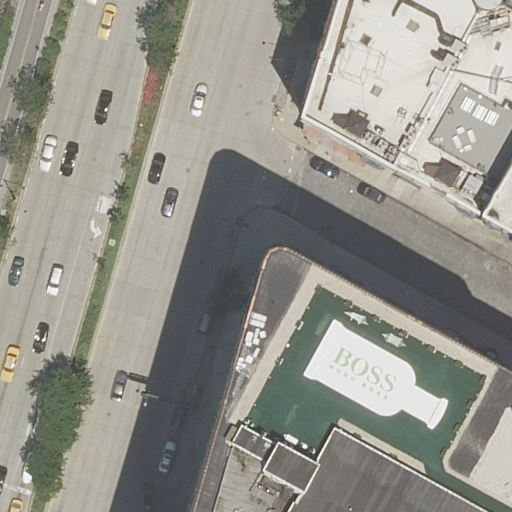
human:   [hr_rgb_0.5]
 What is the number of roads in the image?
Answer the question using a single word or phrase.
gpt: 8

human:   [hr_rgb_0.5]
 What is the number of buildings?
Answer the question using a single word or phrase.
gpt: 2

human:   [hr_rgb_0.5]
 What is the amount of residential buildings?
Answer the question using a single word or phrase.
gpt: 2

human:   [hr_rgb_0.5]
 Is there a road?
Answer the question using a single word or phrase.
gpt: yes

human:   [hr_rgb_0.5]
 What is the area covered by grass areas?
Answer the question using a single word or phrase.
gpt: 243m2

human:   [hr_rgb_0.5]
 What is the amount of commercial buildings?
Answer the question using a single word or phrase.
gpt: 0

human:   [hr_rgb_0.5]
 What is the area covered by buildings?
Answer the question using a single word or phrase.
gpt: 4365m2

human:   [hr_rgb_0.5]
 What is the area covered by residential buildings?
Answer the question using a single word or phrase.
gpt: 4365m2

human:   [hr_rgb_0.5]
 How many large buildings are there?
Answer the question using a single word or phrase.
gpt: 2

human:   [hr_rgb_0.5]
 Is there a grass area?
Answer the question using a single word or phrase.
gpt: yes

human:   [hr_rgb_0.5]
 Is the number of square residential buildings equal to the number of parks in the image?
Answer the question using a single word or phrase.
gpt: no

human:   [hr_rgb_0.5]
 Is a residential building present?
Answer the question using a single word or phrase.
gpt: yes

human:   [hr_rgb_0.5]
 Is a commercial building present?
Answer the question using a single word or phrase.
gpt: no

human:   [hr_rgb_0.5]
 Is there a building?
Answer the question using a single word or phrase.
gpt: yes

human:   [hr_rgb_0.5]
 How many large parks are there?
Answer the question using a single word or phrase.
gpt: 0

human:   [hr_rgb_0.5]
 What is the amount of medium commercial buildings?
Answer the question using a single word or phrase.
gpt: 0

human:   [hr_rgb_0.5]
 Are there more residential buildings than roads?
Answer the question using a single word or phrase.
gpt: no

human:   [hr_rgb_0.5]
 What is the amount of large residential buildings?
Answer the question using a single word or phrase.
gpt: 2

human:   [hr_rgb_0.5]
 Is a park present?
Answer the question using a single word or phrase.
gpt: yes

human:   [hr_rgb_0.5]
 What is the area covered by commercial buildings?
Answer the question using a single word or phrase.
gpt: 0m2

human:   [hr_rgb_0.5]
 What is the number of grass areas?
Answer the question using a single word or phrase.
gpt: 2

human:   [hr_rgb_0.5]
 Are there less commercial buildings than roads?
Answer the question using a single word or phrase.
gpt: yes

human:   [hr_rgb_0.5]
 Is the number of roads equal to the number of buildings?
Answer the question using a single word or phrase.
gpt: no

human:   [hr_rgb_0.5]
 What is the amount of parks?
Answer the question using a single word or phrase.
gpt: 1

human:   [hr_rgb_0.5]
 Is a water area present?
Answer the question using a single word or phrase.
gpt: no

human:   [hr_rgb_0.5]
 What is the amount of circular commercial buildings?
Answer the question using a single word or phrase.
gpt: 0

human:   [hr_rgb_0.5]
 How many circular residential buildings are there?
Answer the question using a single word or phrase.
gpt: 0

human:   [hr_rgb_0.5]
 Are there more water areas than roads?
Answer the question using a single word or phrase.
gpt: no

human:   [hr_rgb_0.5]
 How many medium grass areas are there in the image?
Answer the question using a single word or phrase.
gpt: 1

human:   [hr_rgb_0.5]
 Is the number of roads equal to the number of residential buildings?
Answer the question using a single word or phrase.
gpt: no

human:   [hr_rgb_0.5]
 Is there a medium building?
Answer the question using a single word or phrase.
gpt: no

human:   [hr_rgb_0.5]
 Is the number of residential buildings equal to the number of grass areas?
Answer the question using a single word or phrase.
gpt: yes

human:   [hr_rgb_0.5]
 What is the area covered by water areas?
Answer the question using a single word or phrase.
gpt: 0m2

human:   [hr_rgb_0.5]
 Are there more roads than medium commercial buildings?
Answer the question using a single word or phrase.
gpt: yes

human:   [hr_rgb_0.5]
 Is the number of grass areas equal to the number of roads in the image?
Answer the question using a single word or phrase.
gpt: no

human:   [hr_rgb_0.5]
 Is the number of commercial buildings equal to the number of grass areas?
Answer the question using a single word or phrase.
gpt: no

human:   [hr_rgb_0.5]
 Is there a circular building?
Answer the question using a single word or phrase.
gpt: no

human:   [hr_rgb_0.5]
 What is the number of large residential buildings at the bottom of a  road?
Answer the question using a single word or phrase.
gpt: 1

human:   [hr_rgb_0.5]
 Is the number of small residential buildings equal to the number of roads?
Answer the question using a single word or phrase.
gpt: no

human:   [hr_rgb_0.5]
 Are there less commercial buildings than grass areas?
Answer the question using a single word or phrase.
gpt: yes

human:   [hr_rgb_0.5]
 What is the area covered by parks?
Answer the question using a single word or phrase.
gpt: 101m2

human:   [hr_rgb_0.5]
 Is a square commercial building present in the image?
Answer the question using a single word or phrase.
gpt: no

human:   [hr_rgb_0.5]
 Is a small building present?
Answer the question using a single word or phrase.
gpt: no

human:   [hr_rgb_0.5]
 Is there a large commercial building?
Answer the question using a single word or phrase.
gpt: no

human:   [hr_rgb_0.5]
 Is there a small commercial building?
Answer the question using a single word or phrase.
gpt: no

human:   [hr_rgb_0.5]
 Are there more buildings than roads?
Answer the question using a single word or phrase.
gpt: no

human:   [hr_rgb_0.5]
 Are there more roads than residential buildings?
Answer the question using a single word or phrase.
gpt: yes

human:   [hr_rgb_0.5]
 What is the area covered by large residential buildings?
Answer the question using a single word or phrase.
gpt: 4365m2

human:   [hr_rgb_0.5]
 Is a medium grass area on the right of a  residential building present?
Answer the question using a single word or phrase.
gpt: no

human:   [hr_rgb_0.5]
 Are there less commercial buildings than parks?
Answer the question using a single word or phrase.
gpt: yes

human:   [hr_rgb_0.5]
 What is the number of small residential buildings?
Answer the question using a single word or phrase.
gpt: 0

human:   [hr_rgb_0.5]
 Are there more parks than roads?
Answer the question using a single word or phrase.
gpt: no

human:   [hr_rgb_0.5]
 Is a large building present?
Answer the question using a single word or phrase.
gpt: yes

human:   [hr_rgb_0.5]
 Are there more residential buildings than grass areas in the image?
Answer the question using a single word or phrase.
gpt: no

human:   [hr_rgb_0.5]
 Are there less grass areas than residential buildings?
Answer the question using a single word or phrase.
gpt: no

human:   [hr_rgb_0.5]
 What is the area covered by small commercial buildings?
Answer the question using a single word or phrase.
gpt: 0m2

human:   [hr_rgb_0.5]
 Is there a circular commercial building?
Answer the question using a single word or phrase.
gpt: no

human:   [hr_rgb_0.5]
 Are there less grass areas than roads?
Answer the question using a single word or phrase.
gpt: yes

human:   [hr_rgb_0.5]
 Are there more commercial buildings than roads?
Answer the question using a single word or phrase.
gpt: no

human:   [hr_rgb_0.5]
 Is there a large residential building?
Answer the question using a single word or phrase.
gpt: yes

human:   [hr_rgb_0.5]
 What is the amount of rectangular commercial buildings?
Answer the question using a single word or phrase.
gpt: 0

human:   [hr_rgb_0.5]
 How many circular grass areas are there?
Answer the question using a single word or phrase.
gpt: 0

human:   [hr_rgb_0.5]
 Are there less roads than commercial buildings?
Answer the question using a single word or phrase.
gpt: no

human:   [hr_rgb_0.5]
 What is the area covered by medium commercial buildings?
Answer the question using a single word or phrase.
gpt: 0m2